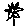
Label: flower